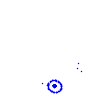
Particle: electron